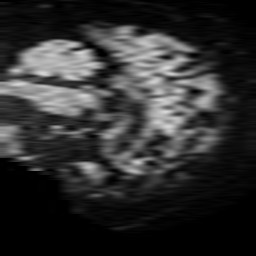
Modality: TRACE
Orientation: sagittal
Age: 48
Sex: male
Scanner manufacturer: philips
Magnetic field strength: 1.5 T
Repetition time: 3.499 s
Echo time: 0.09257 s